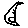
Label: moon